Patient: sex M, age 24
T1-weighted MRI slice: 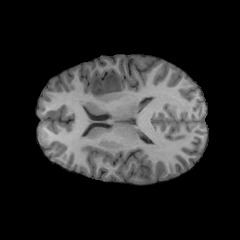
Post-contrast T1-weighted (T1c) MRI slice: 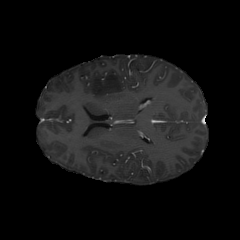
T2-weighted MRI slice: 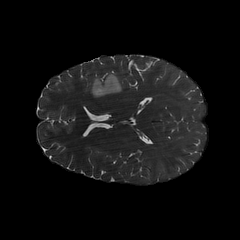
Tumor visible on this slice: yes
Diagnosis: Astrocytoma, IDH-mutant
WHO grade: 2